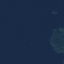
Land use / land cover: SeaLake